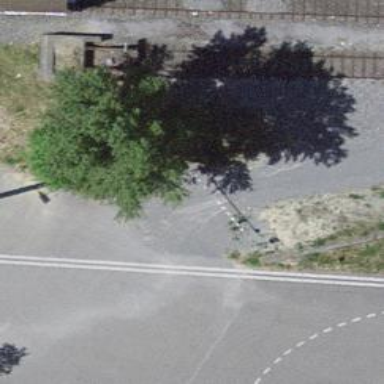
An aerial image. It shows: Lift gate barrier.